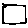
Label: square